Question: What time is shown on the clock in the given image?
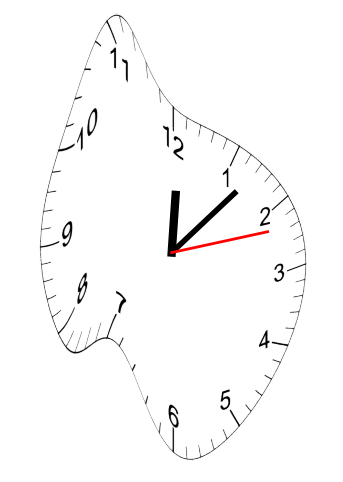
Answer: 12:07:12